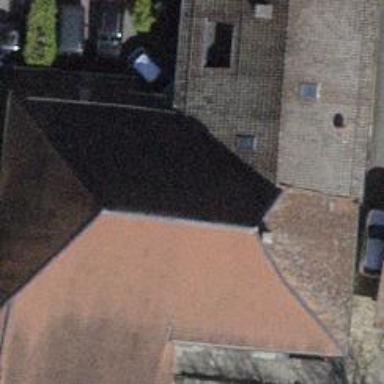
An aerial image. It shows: Building with tiled roof.